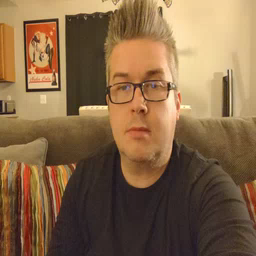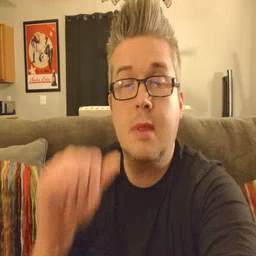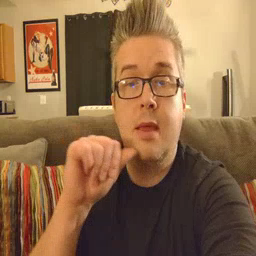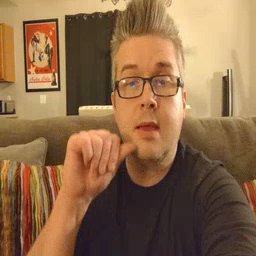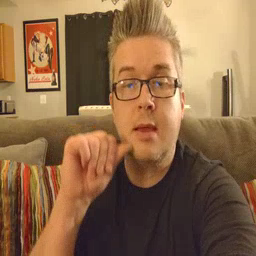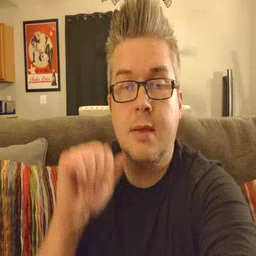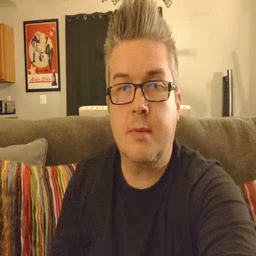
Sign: aunt